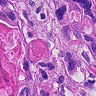
Metastatic tissue present: yes